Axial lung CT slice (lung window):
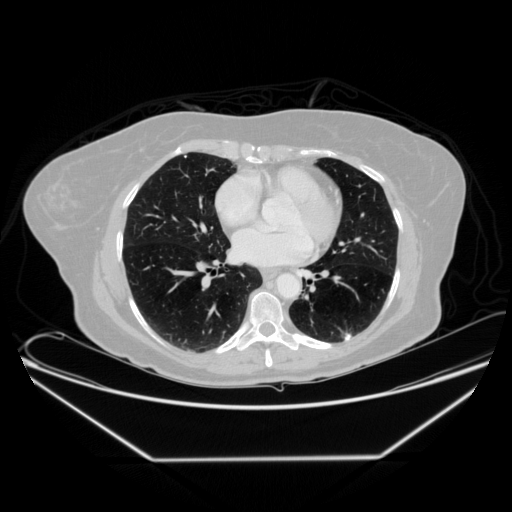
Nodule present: no